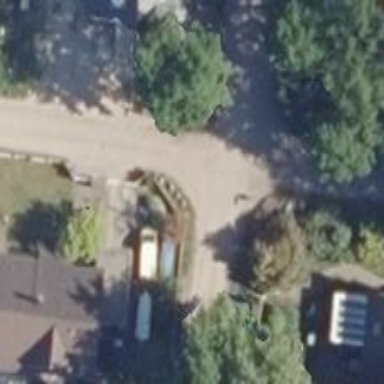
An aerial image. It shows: Gravel road in residential area.